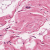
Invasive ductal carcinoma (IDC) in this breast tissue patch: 0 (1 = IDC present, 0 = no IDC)